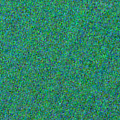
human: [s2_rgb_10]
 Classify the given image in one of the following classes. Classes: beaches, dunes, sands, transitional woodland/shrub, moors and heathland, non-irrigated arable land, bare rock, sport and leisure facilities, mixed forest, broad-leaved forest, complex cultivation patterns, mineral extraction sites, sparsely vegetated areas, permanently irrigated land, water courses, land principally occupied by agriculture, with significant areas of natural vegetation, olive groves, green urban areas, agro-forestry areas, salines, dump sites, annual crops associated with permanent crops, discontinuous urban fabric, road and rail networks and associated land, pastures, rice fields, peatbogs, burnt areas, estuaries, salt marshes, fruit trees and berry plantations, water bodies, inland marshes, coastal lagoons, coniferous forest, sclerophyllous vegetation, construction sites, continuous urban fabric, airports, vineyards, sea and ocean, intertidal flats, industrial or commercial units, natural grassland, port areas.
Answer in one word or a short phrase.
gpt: sea and ocean